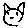
Label: cat